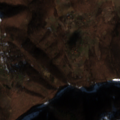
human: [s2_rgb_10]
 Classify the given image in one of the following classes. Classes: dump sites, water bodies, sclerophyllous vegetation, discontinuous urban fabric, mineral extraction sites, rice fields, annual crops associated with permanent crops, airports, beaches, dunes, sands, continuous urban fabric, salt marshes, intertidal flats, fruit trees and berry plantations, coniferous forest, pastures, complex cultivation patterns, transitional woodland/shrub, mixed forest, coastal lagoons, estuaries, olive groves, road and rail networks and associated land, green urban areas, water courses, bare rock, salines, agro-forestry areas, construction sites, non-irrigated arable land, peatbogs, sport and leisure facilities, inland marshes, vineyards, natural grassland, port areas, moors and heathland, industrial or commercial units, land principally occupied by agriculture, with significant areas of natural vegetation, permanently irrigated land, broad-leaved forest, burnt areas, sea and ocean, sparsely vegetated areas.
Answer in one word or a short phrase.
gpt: land principally occupied by agriculture, with significant areas of natural vegetation, broad-leaved forest